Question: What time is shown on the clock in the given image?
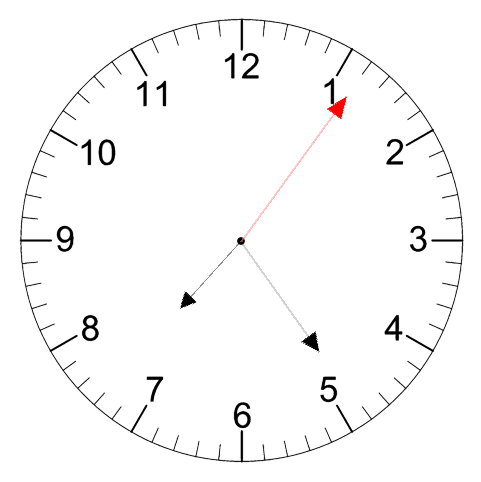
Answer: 07:24:06